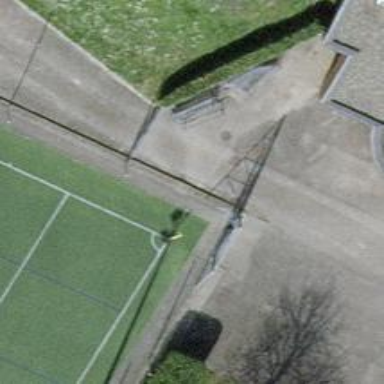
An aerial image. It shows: Gate.